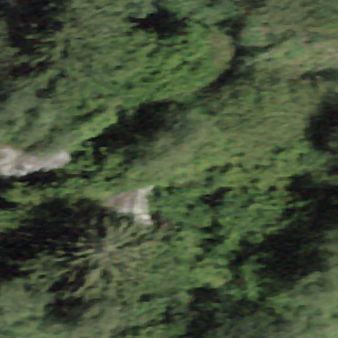
Label: other